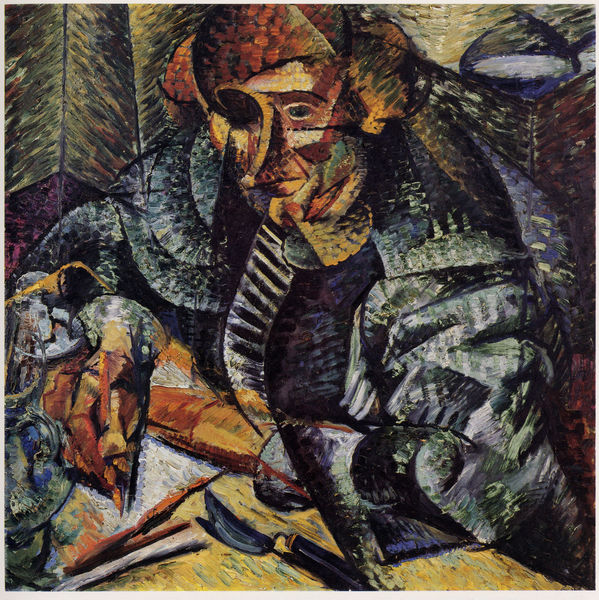
Titel: Antigrazioso
Künstler: Umberto Boccioni
Institution: Privatbesitz
Schlagwörter: blau, feder, gemälde, hand, kopf, mann, schatten, umhang, vogel, wasser, weiß, bäume, gelb, grün, impressionismus, kubismus, kubistisch, ocker, sitzen, braun, bunt, frau, glas, grau, haar, holz, hut, lampe, mund, nase, orange, schwarz, stuhl, tisch, zimmer, rot, malerei, muster, bart, hemd, jacke, trinken, arm, augen, falten, gesicht, halten, mensch, messer, ärmel, hände, portrait, porträt, öl, pastos, auge, figur, gewand, haare, mantel, sitzend, blatt, lippen, wald, krug, vase, farbig, schrift, papier, schreibtisch, zwei, abstrakt, farben, formen, graphik, violett, tannen, wild, löffel, duktus, falte, dichter, poet, gestreift, striche, collage, punkte, futurismus, gefäß, eckig, expressionistisch, form, weinglas, stücke, schraffur, künstler, seite, tupfen, schriftsteller, bleistift, tasten, malen, tischplatte, stift, flecken, geometrisch, werkzeug, zeichnen, brief, schreiben, picasso, har, balu, gelehrter, löwe, nasenspitze, stehlampe, zwanzig, kanten, geometrie, zeichner, kuben, küsntler, wasserkrug, protese, jahrhundert, teile, spachtel, facetten, schreibend, abstarkt, kantig, analytisch, tastatur, braque, pirat, augenklappe, löew, braques, bracque, federmesser, futorismus, klappmesser, pinselsrich, tammen